一年级 · 计数
下图中一共有 10 个数。( $\quad ）$

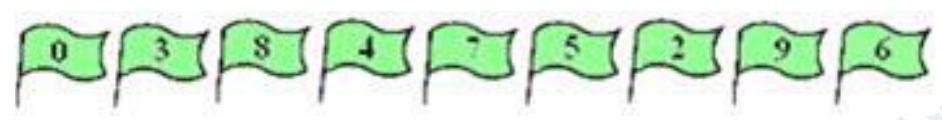
答案: \times$